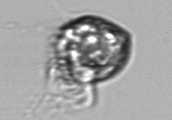
Label: Strombidium_morphotype1